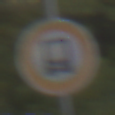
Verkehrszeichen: VerbotKennzeichnungspflichtigeKraftfahrzeugeGefaehrlicheGueter
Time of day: Midday
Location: Outdoor (Suburban)
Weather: Overcast
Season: NotSpecified
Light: Natural